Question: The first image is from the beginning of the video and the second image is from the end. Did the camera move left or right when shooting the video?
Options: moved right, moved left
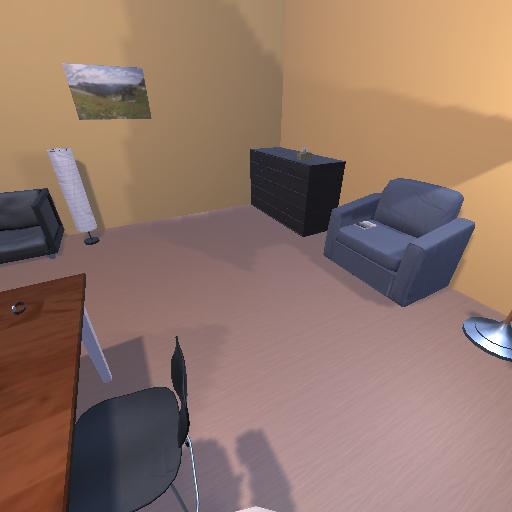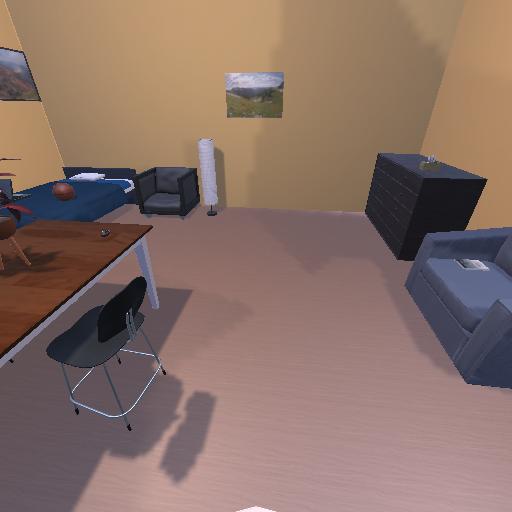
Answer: moved right